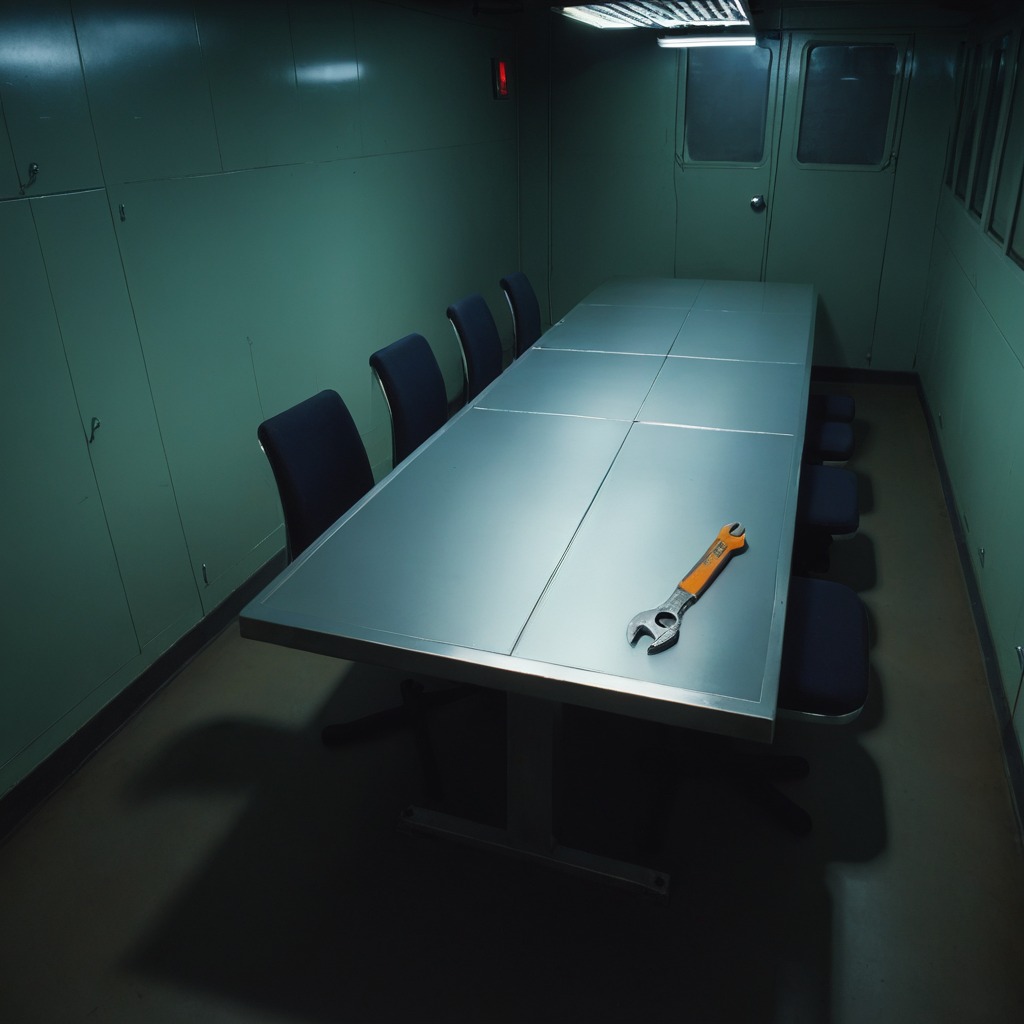
A wrench is lying on a clean empty table in a railway signal maintenance room.